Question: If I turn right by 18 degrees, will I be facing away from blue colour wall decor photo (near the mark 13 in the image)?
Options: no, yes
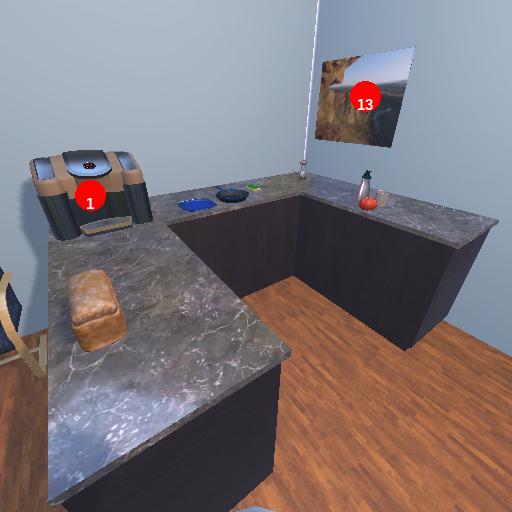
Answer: no